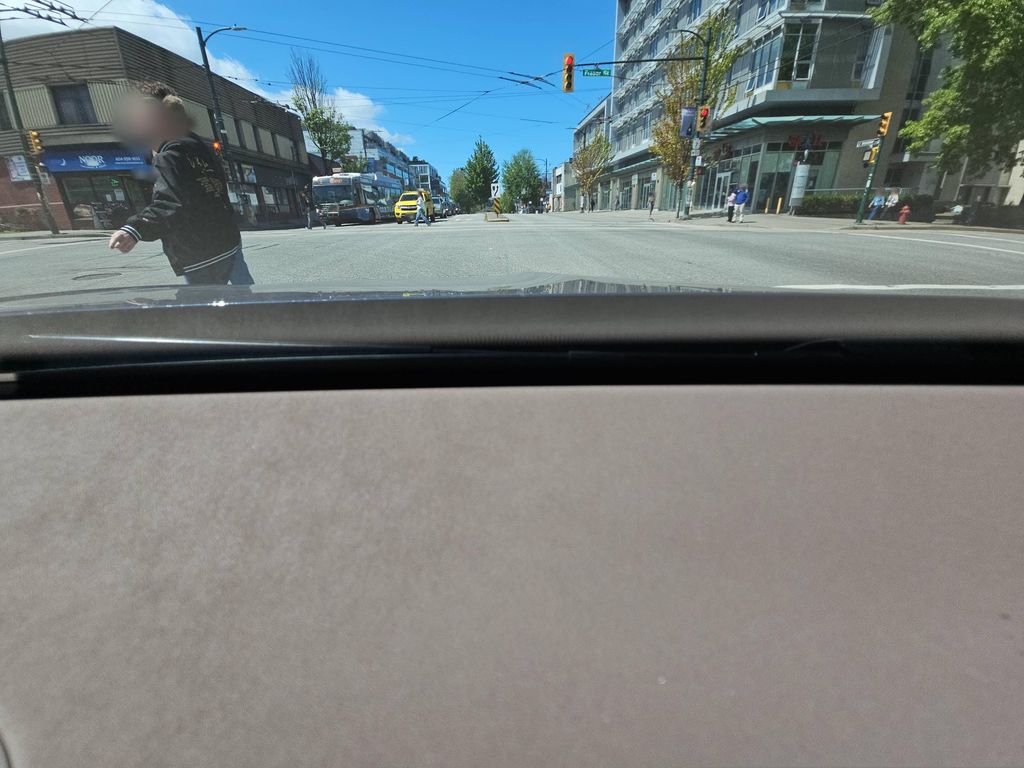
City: vancouver